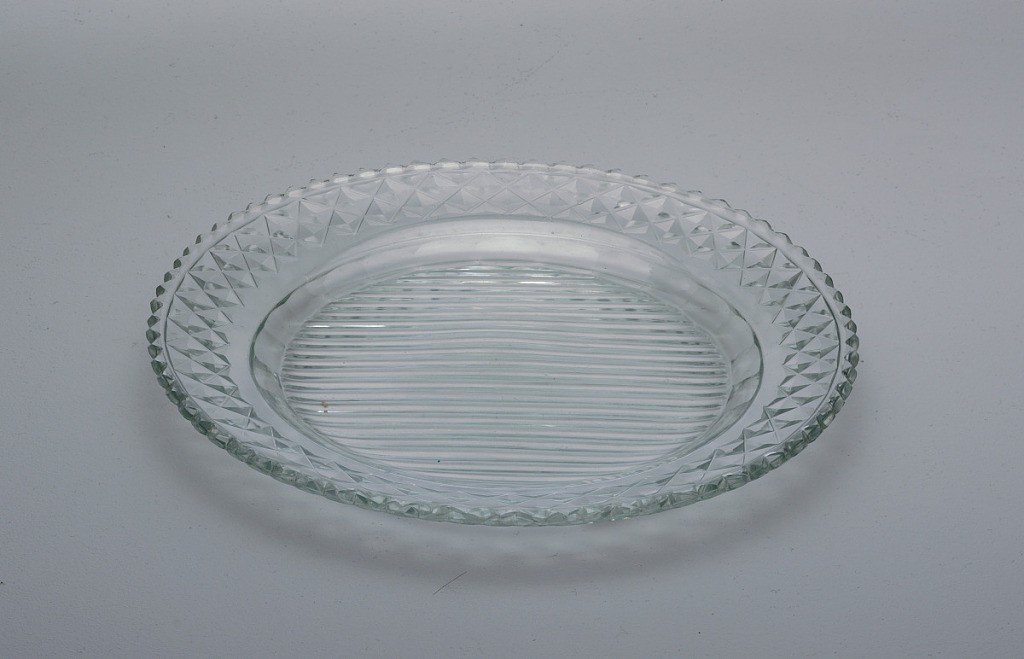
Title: Plate
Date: ca. 1810–20
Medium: Glass
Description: Round with prismatic cutting under center, faceting at cavetto, diamond band around rim and notched border.